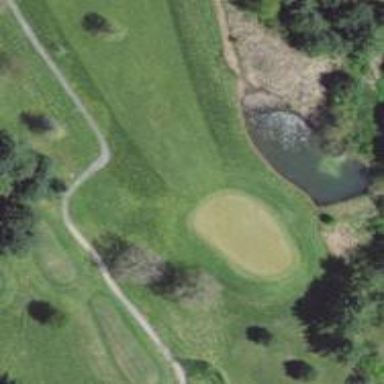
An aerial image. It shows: Golf hole.